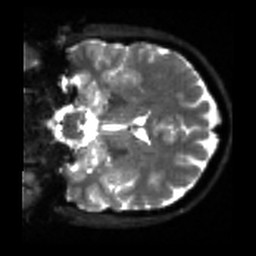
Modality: sbref
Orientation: coronal
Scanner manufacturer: siemens
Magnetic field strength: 3 T
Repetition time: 4 s
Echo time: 0.0594 s